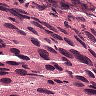
Metastatic tissue present: yes